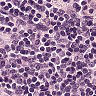
Metastatic tissue present: no